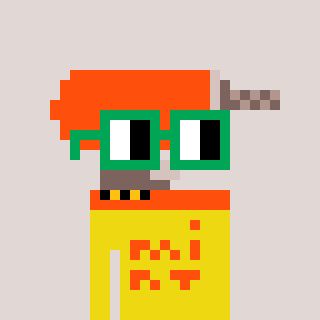
a pixel art character with square green glasses, a drill-shaped head and a yellow-colored body on a warm background